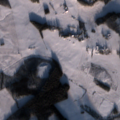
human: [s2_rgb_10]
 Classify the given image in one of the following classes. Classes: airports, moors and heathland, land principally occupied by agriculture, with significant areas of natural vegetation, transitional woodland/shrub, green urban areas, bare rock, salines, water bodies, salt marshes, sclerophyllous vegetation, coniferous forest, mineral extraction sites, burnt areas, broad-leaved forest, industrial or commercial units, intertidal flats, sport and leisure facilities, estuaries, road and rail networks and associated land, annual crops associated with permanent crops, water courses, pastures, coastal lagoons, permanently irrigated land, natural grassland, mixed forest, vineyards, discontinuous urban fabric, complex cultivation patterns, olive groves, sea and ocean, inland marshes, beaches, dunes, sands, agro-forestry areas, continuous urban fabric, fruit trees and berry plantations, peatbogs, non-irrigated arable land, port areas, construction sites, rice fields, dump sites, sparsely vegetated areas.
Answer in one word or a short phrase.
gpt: non-irrigated arable land, land principally occupied by agriculture, with significant areas of natural vegetation, coniferous forest